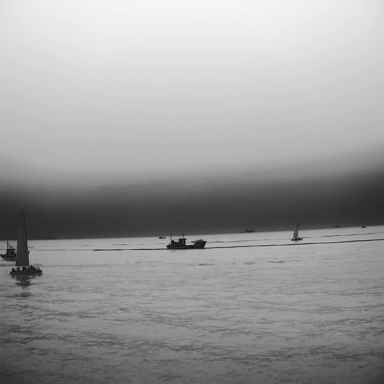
There are four bulk_carriers in the infrared image.